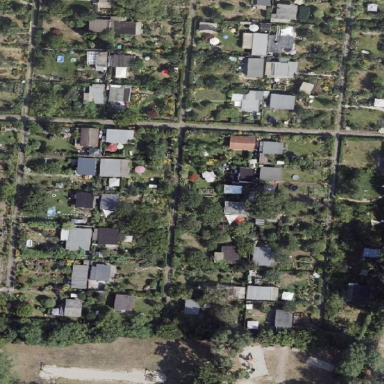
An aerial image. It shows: Area designated for allotments.